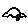
Label: car